Question: I have the following layout, it works fine and gives me the result. The result I want is to divide the screen into two parts and place buttons half in each part:
'''
<RelativeLayout
android:layout_width="match_parent"
android:layout_height="200dp" >
<LinearLayout
android:layout_width="fill_parent"
android:layout_height="fill_parent"
android:orientation="vertical" >
<LinearLayout
android:layout_width="fill_parent"
android:layout_height="fill_parent"
android:layout_weight="1" >
<RelativeLayout
android:id="@+id/relative_layout_top"
android:layout_width="match_parent"
android:layout_height="wrap_content" >
<ImageView
android:id="@+id/imageView1"
android:layout_width="match_parent"
android:layout_height="match_parent"
android:layout_alignParentLeft="true"
android:layout_alignParentRight="true"
android:layout_alignParentTop="true"
android:layout_marginTop="10dp"
android:scaleType="centerCrop" />
</RelativeLayout>
</LinearLayout>
<LinearLayout
android:layout_width="fill_parent"
android:layout_height="fill_parent"
android:layout_weight="1" >
<RelativeLayout
android:id="@+id/relative_layout_bottom"
android:layout_width="match_parent"
android:layout_height="100dp"
android:background="#fdd372" >
<TextView
android:id="@+id/textView2"
android:layout_width="wrap_content"
android:layout_height="wrap_content"
android:layout_alignParentLeft="true"
android:layout_centerVertical="true"
android:layout_marginLeft="20dp"
android:layout_marginTop="0dp"
android:text="Jason D&apos;Silva"
android:textColor="#696969"
android:textSize="22sp" />
<TextView
android:id="@+id/textView3"
android:layout_width="wrap_content"
android:layout_height="wrap_content"
android:layout_alignLeft="@+id/textView2"
android:layout_below="@+id/textView2"
android:layout_marginTop="05dp"
android:paddingBottom="05dp"
android:paddingTop="05dp"
android:text="Me and Christine"
android:textColor="#696969" />
<!--
<TextView
android:id="@+id/placeholder"
android:layout_width="wrap_content"
android:layout_height="wrap_content"
android:layout_below="@+id/textView4"
android:layout_marginTop="02dp" />
-->
<TextView
android:id="@+id/textView4"
android:layout_width="wrap_content"
android:layout_height="wrap_content"
android:layout_alignBaseline="@+id/textView3"
android:layout_alignBottom="@+id/textView3"
android:layout_alignParentRight="true"
android:layout_marginRight="14dp"
android:text="24 October 2014"
android:textColor="#696969" />
</RelativeLayout>
</LinearLayout>
</LinearLayout>
<Button
android:id="@+id/imageButton1"
android:layout_width="50dp"
android:layout_height="50dp"
android:layout_alignParentRight="true"
android:layout_centerVertical="true"
android:layout_marginRight="10dp"
android:background="@drawable/icon_edit"
android:textColor="#000000" />
<Button
android:id="@+id/imageButton2"
android:layout_width="50dp"
android:layout_height="50dp"
android:layout_alignTop="@+id/imageButton1"
android:layout_marginRight="10dp"
android:layout_toLeftOf="@+id/imageButton1"
android:background="@drawable/icon_person" />
</RelativeLayout>
'''
The only problem I have is that I want the 'android:id="@+id/relative_layout_top' to take 1.5 times the space of 'android:id="@+id/relative_layout_bottom' and still keep the buttons half in 'android:id="@+id/relative_layout_bottom' and half in 'android:id="@+id/relative_layout_bottom'. Currently both the halves are of the same size. Any ideas hints or suggestions how to do that?
Here is the graphical representation:

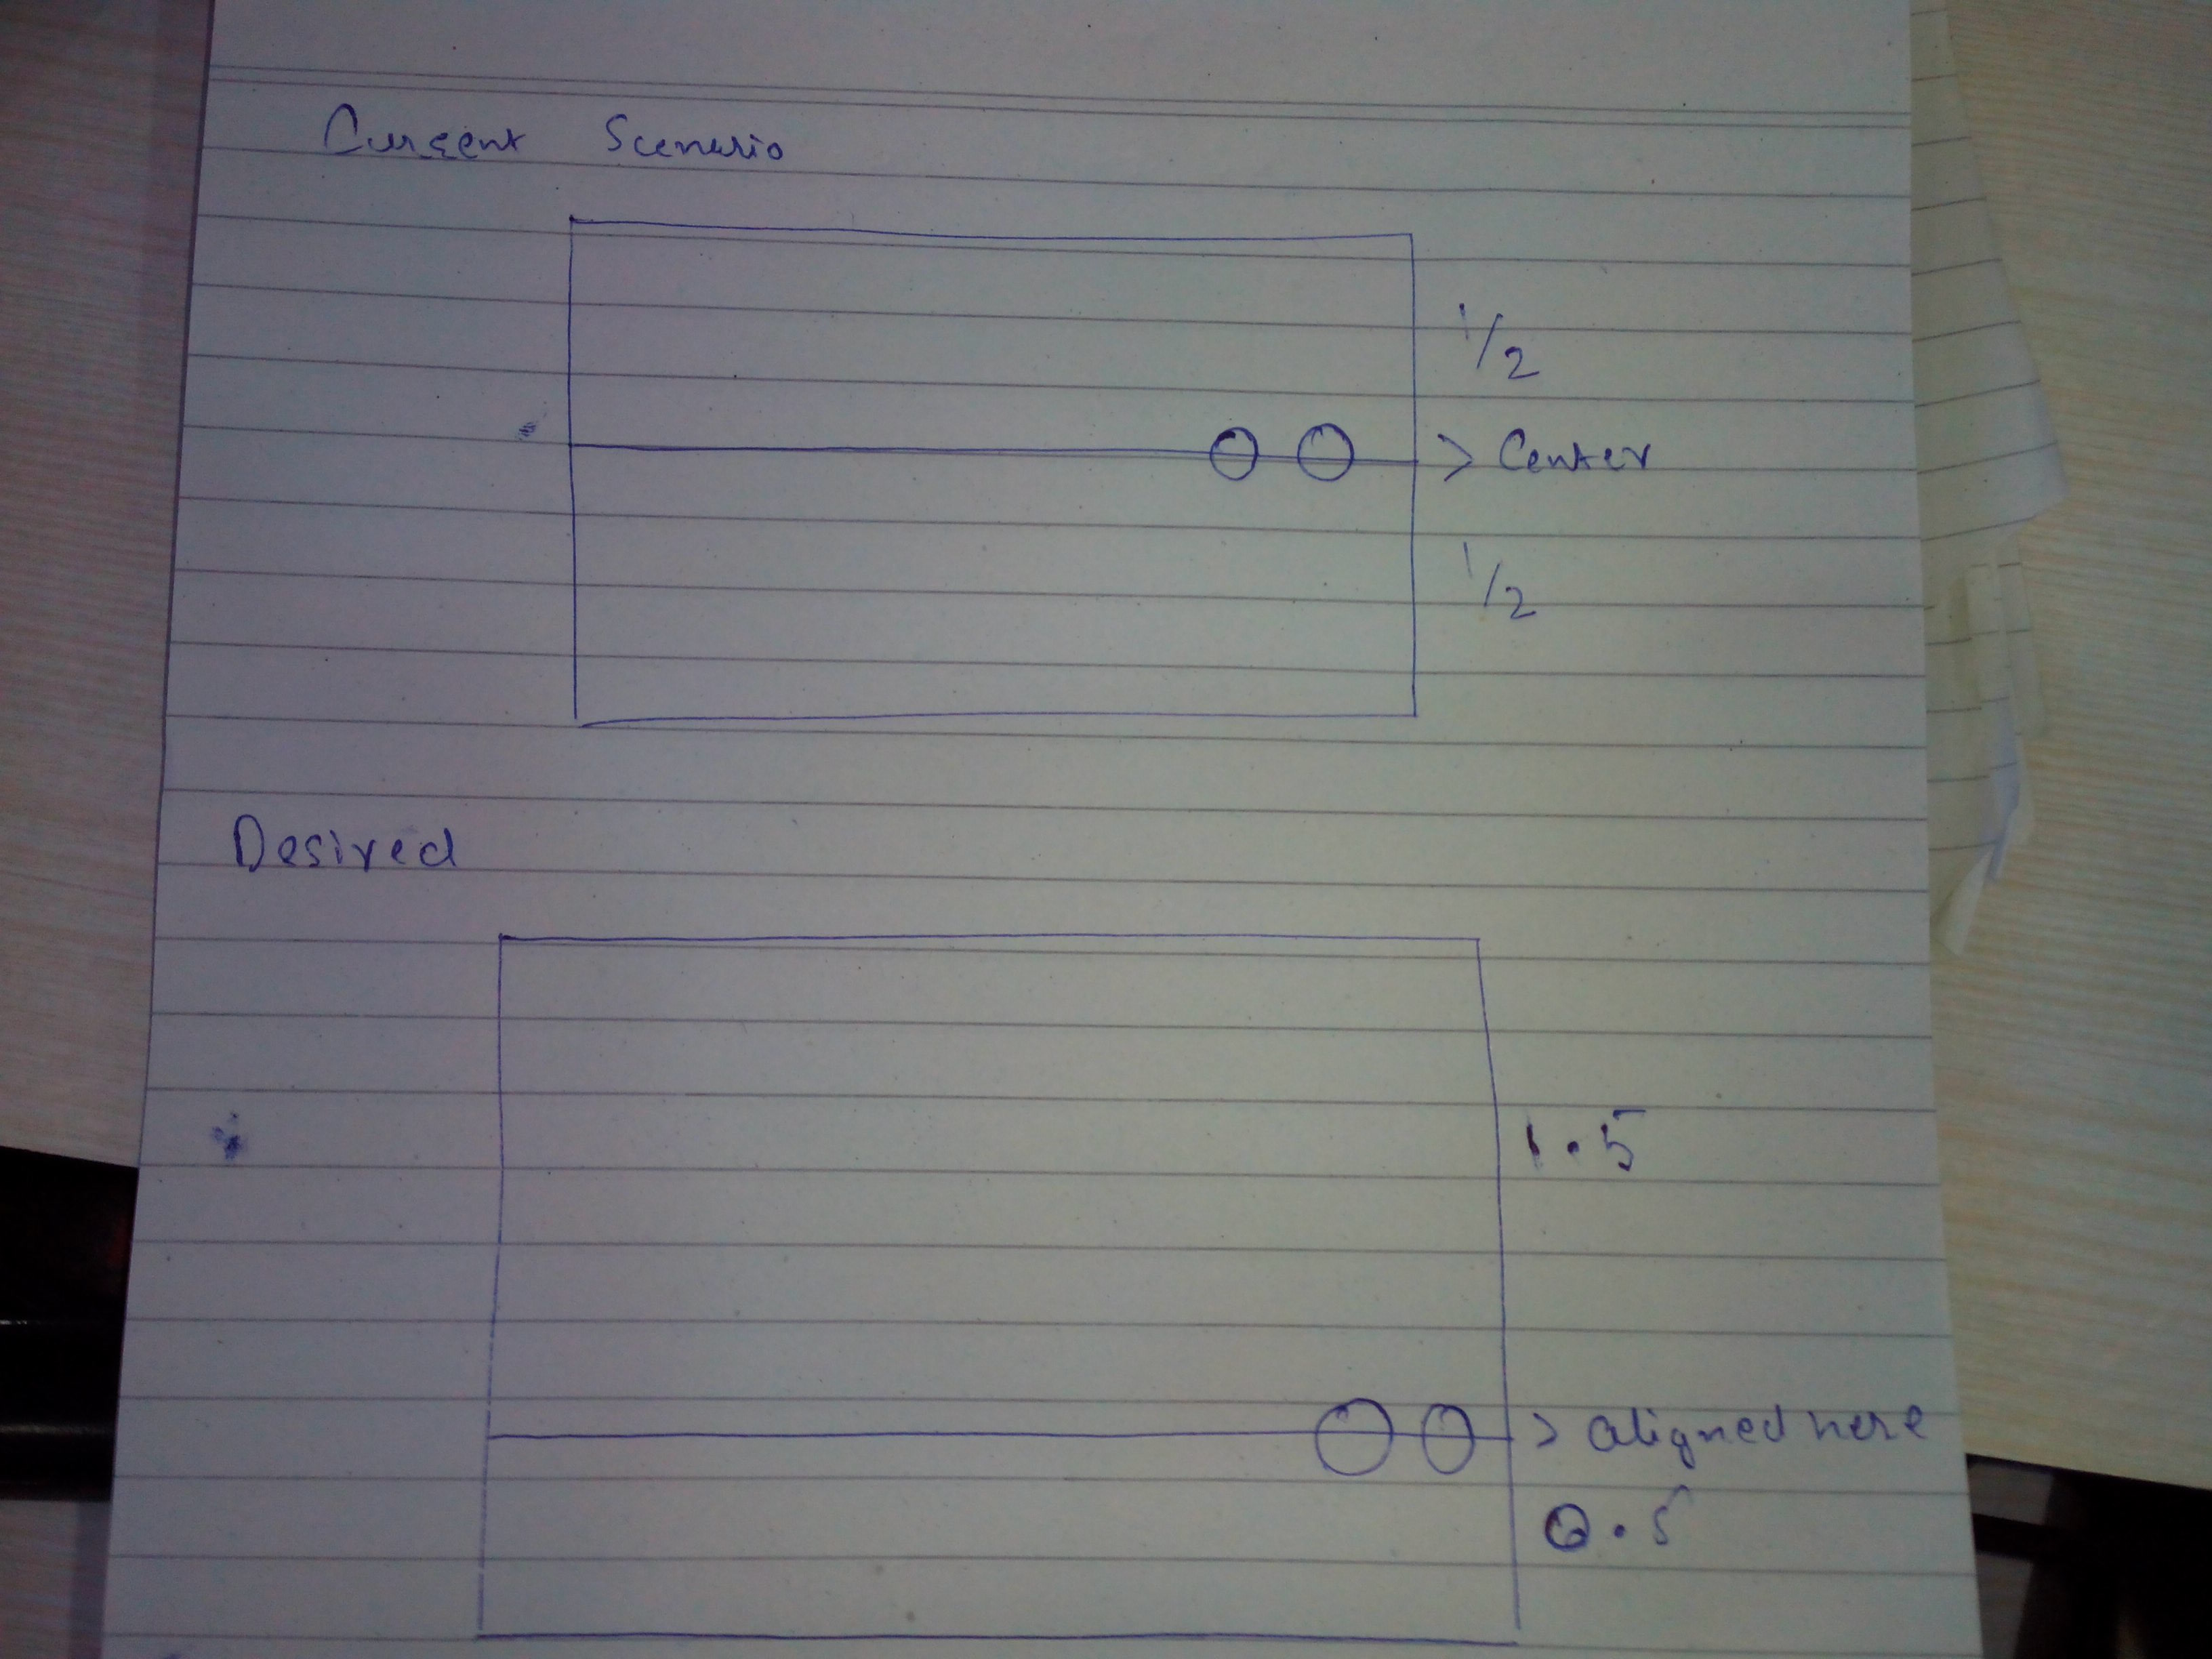
Answer: Your have to set gravity center to you both LinearLayout which place child at center and set weight 2 to top LinearLayout and 1 to bottom LinearLayout and put button in two LinearLayout used FrameLayout.
'''
<FrameLayout xmlns:android="http://schemas.android.com/apk/res/android"
android:layout_width="match_parent"
android:layout_height="match_parent" >
<LinearLayout
android:layout_width="match_parent"
android:layout_height="match_parent"
android:orientation="vertical">
<LinearLayout
android:layout_width="match_parent"
android:layout_height="0dp"
android:layout_weight="2"
android:orientation="vertical"
android:gravity="center">
<LinearLayout
android:layout_width="fill_parent"
android:layout_height="fill_parent"
android:layout_weight="1" >
<RelativeLayout
android:id="@+id/relative_layout_top"
android:layout_width="match_parent"
android:layout_height="wrap_content" >
<ImageView
android:id="@+id/imageView1"
android:layout_width="match_parent"
android:layout_height="match_parent"
android:layout_alignParentLeft="true"
android:layout_alignParentRight="true"
android:layout_alignParentTop="true"
android:layout_marginTop="10dp"
android:scaleType="centerCrop" />
</RelativeLayout>
</LinearLayout>
</LinearLayout>
<LinearLayout
android:layout_width="match_parent"
android:layout_height="0dp"
android:layout_weight="1"
android:gravity="center">
<RelativeLayout
android:id="@+id/relative_layout_bottom"
android:layout_width="match_parent"
android:layout_height="100dp"
android:background="#fdd372" >
<TextView
android:id="@+id/textView2"
android:layout_width="wrap_content"
android:layout_height="wrap_content"
android:layout_alignParentLeft="true"
android:layout_centerVertical="true"
android:layout_marginLeft="20dp"
android:layout_marginTop="0dp"
android:text="Jason D&apos;Silva"
android:textColor="#696969"
android:textSize="22sp" />
<TextView
android:id="@+id/textView3"
android:layout_width="wrap_content"
android:layout_height="wrap_content"
android:layout_alignLeft="@+id/textView2"
android:layout_below="@+id/textView2"
android:layout_marginTop="05dp"
android:paddingBottom="05dp"
android:paddingTop="05dp"
android:text="Me and Christine"
android:textColor="#696969" />
<!--
<TextView
android:id="@+id/placeholder"
android:layout_width="wrap_content"
android:layout_height="wrap_content"
android:layout_below="@+id/textView4"
android:layout_marginTop="02dp" />
-->
<TextView
android:id="@+id/textView4"
android:layout_width="wrap_content"
android:layout_height="wrap_content"
android:layout_alignBaseline="@+id/textView3"
android:layout_alignBottom="@+id/textView3"
android:layout_alignParentRight="true"
android:layout_marginRight="14dp"
android:text="24 October 2014"
android:textColor="#696969" />
</RelativeLayout>
</LinearLayout>
</LinearLayout>
<LinearLayout
android:layout_width="match_parent"
android:layout_height="match_parent"
android:gravity="right"
android:orientation="vertical">
<View
android:layout_width="1dp"
android:layout_height="0dp"
android:layout_weight="2"/>
<LinearLayout
android:layout_width="wrap_content"
android:layout_height="wrap_content">
<Button
android:id="@+id/imageButton2"
android:layout_width="50dp"
android:layout_height="50dp"
android:layout_marginRight="10dp"
android:background="@drawable/ic_launcher" />
<Button
android:id="@+id/imageButton1"
android:layout_width="50dp"
android:layout_height="50dp"
android:layout_marginRight="10dp"
android:background="@drawable/ic_launcher"
android:textColor="#000000" />
</LinearLayout>
<View
android:layout_width="1dp"
android:layout_height="0dp"
android:layout_weight="1"/>
</LinearLayout>
</FrameLayout>
'''